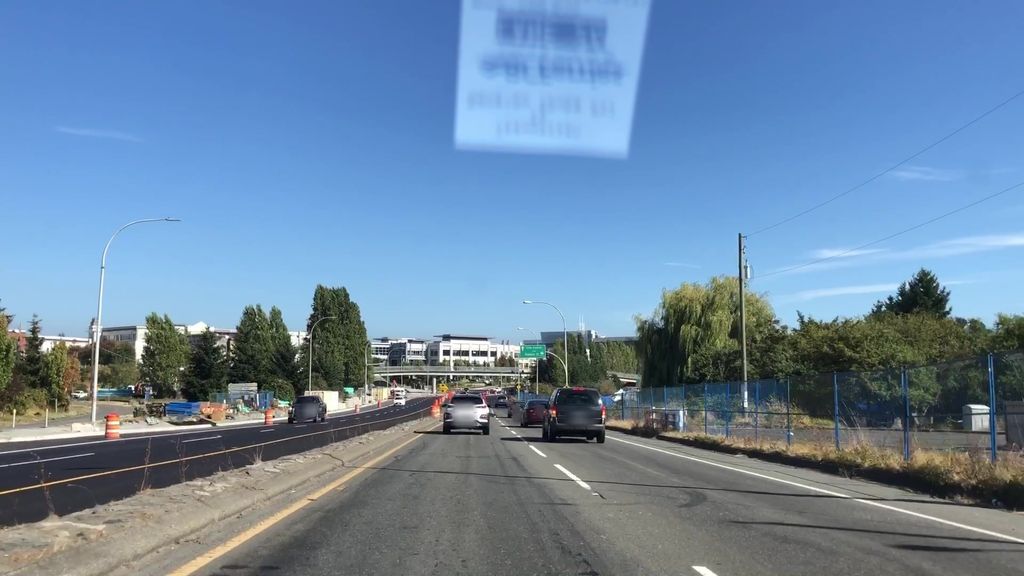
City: victoria